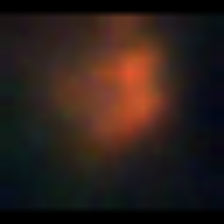
Taxon: NanoPlankton
Group: Other